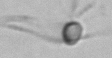
Label: Ophiaster